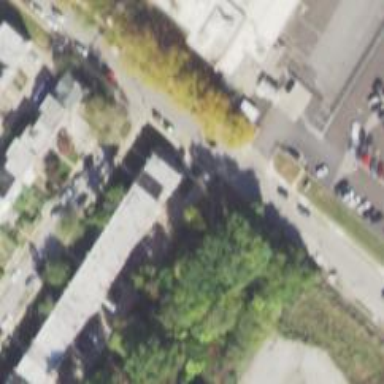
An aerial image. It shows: Alley classified as service road.